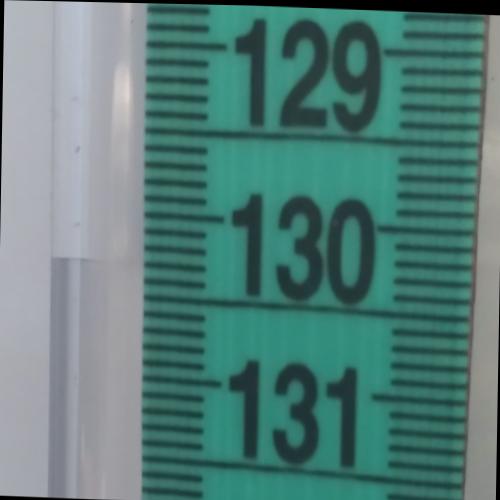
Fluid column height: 130.3 cm